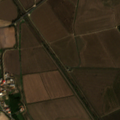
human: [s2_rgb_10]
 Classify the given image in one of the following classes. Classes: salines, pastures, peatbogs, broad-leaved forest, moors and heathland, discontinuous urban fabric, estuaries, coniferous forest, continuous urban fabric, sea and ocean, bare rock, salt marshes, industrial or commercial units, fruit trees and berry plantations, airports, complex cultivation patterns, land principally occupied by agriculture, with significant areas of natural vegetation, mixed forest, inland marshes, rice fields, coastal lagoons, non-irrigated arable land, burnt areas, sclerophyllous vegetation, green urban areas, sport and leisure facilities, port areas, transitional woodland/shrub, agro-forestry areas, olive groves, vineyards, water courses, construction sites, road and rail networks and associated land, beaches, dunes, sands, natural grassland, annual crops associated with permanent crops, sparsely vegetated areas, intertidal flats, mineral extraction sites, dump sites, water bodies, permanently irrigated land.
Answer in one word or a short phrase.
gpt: permanently irrigated land, rice fields, complex cultivation patterns